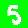
Digit: 5